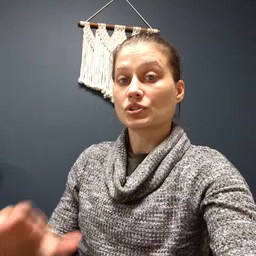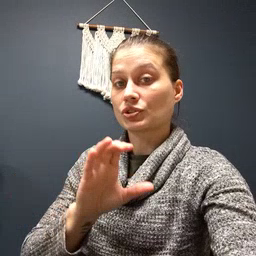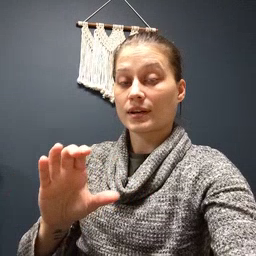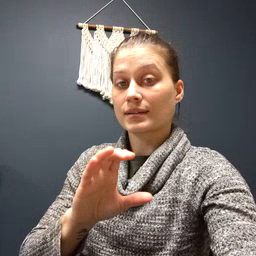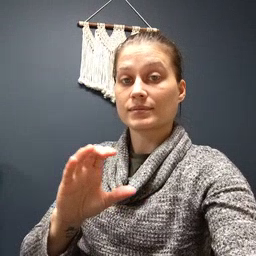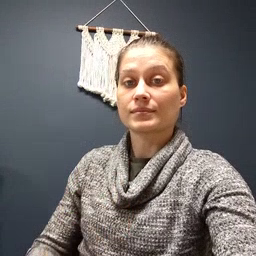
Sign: chocolate